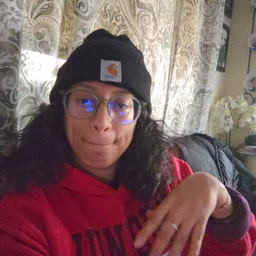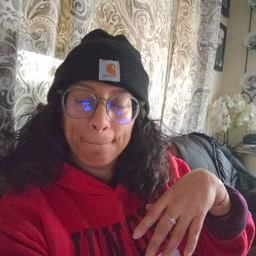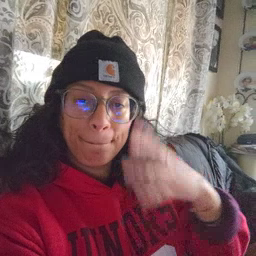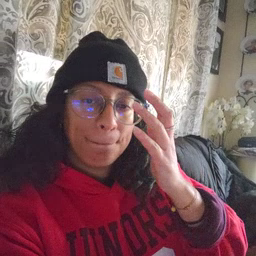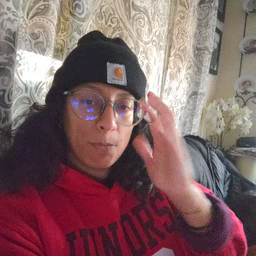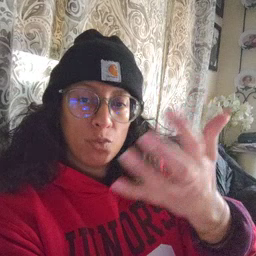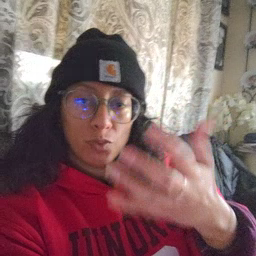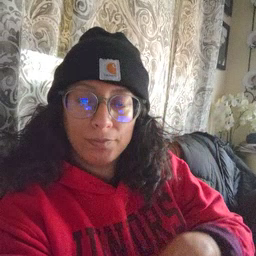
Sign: balloon